Interaction volume radius: 10 \u00c5
Interaction volume height: 15 \u00c5
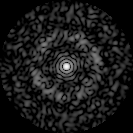
Disorder parameter: 0.8624